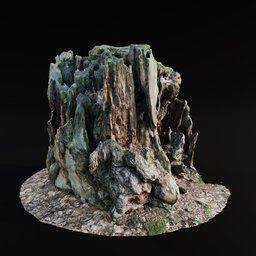
Label: nature